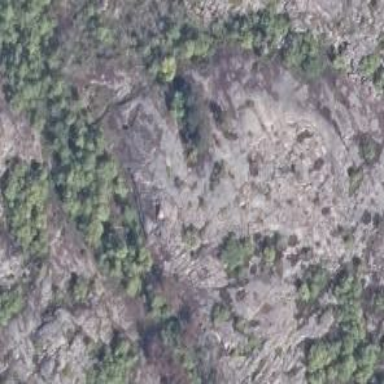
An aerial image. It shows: Cliff in nature.